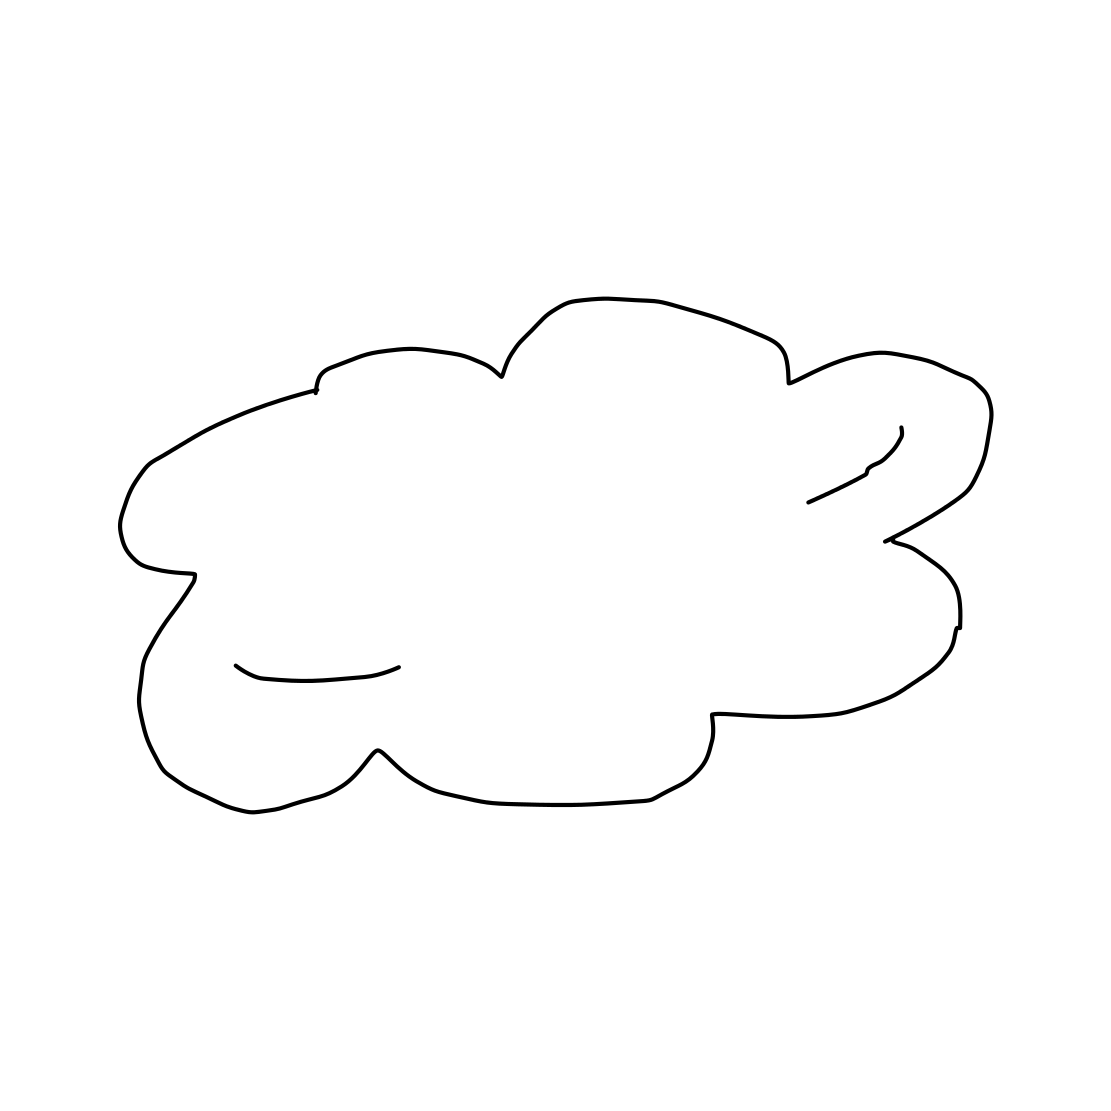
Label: cloud